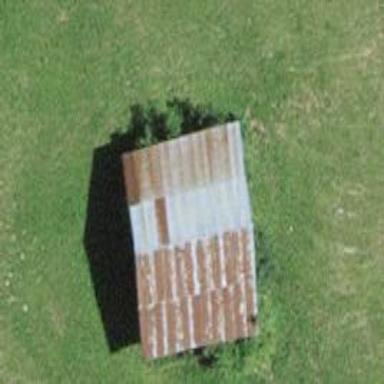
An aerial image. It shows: Barn.